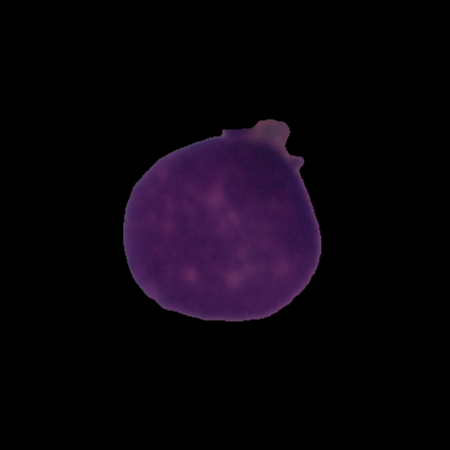
Label: cancer